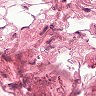
Metastatic tissue present: no